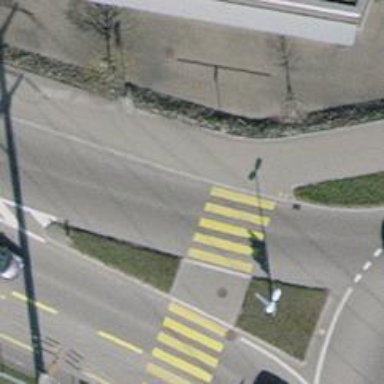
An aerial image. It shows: Crossing on the cycleway.